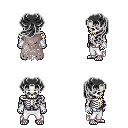
a pixel art fantasy rpg character, male body template, skeleton, gray tattered cape, white pants, gray princess hairstyle, white cloth bracers, four views (front, back, left, right), 2x2 character sprite sheet, small pixel art, hard edges, no anti-aliasing